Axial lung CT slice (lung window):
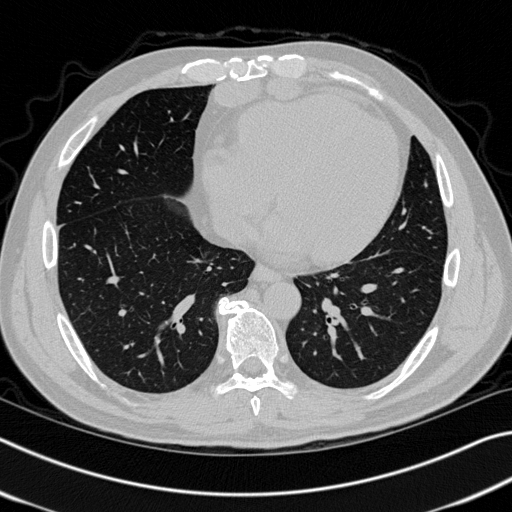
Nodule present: no